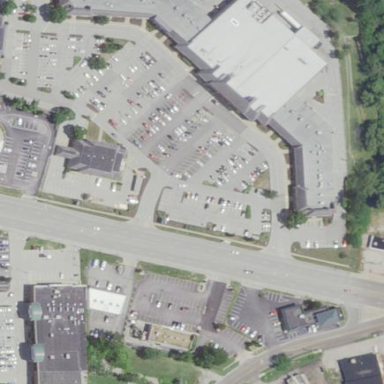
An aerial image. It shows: Retail area.